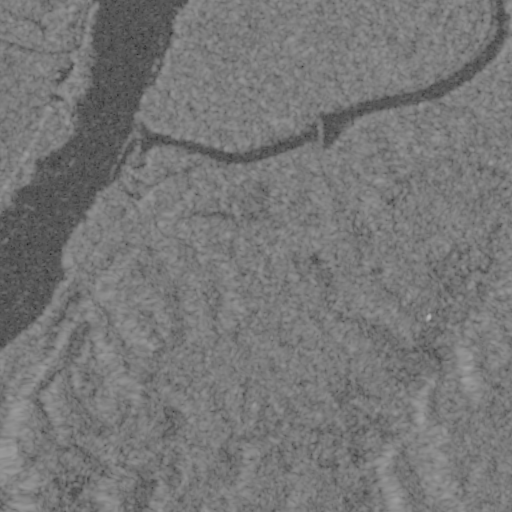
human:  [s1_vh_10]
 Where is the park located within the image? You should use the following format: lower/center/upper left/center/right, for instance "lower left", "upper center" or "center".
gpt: The park is located in the center right of the image.
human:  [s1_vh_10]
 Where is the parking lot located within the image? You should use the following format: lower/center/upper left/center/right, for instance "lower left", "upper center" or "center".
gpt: The parking lot is located in the lower right of the image.
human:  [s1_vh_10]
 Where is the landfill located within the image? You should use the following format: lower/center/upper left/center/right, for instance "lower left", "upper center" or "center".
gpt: There is no landfill in the image.

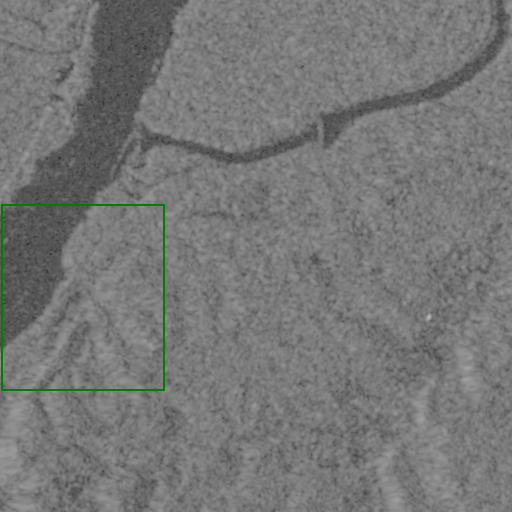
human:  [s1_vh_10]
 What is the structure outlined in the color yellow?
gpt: There is no yellow outline.
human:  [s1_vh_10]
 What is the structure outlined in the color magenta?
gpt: There is no structure outlined in magenta.